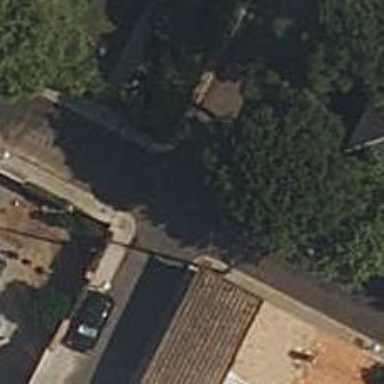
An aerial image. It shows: Residential road with asphalt surface and both sides have sidewalks made of paving stones.